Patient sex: F
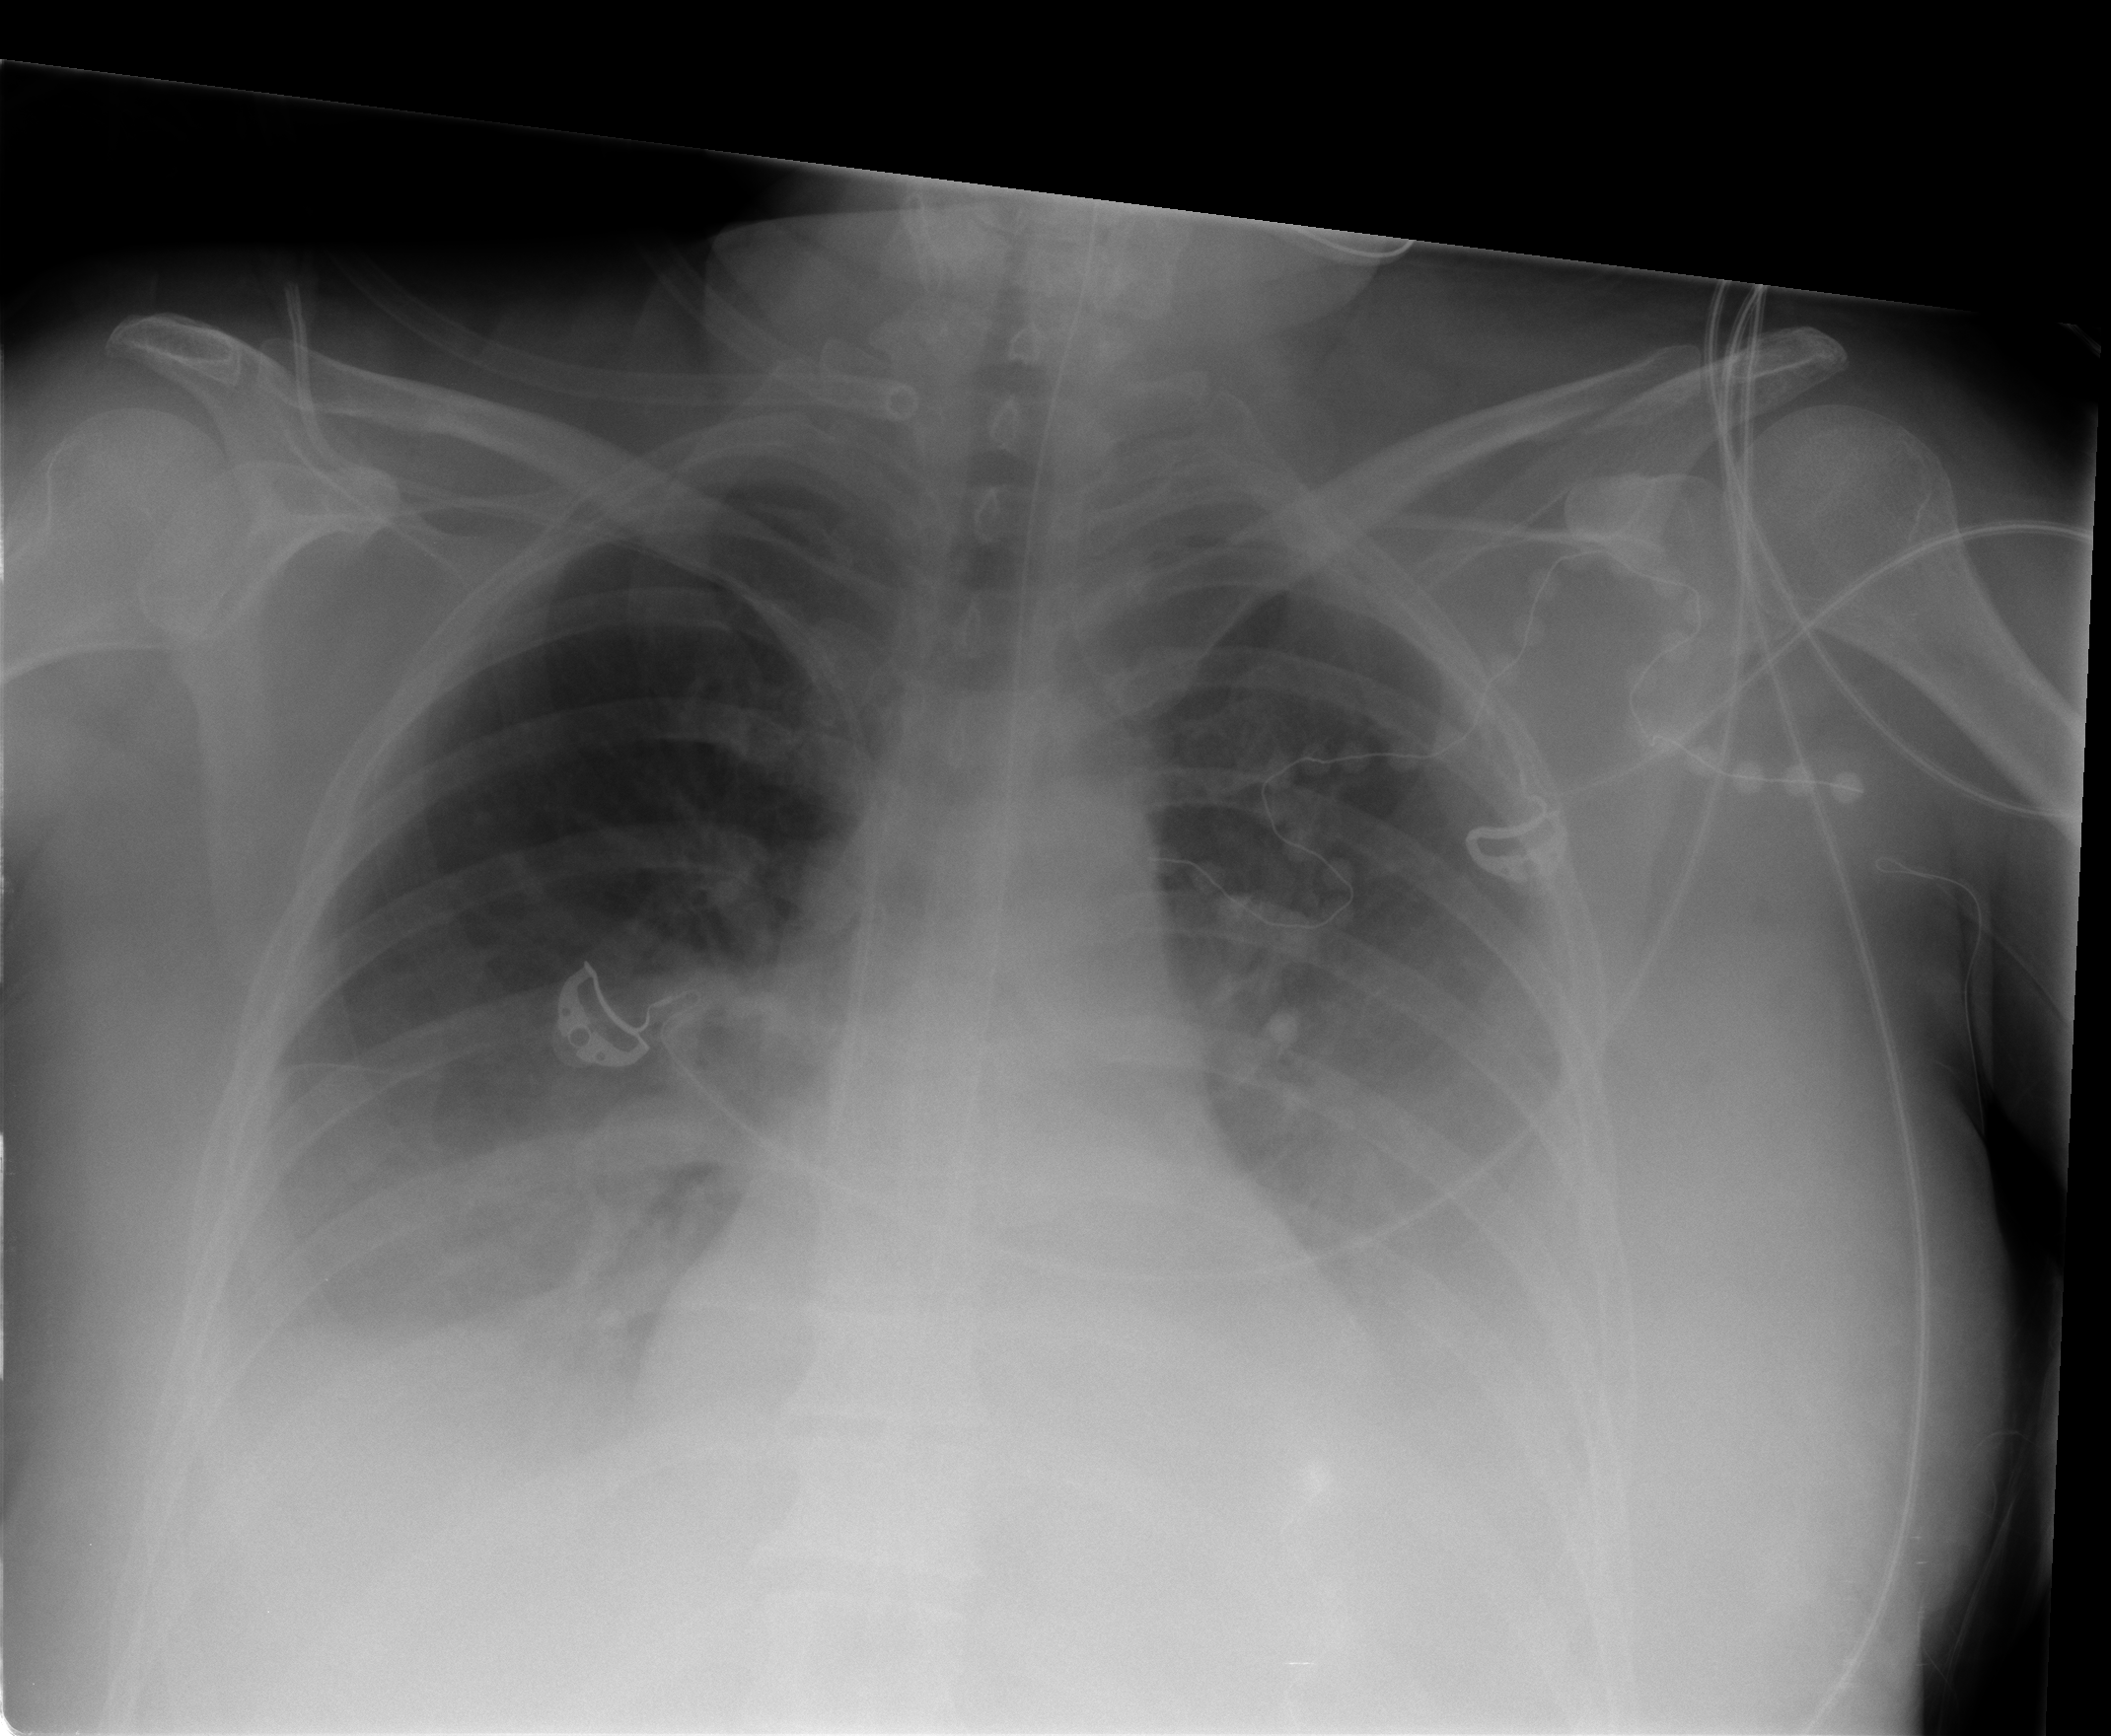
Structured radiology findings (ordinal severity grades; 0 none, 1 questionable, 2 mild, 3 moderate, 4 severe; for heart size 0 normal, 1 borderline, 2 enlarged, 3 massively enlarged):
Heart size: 0
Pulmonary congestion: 0
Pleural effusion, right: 3
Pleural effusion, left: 3
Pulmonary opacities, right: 0
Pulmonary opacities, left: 1
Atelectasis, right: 3
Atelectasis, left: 3